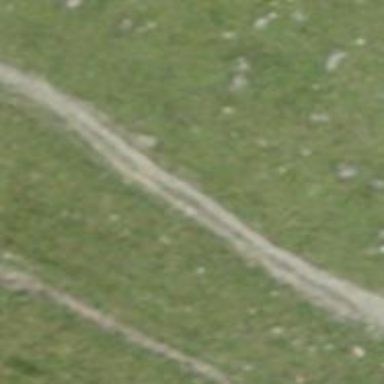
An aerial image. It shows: Track road with grade4 tracktype.